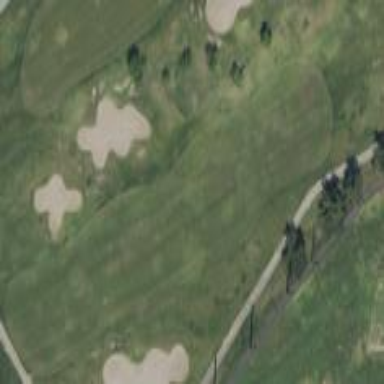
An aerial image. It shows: Grassy area designated as golf fairway.